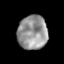
Tissue: prostate
Cell type: T cells
Senescence score: 0.3357
Nuclear area (px): 992
Mean DAPI intensity: 149.215